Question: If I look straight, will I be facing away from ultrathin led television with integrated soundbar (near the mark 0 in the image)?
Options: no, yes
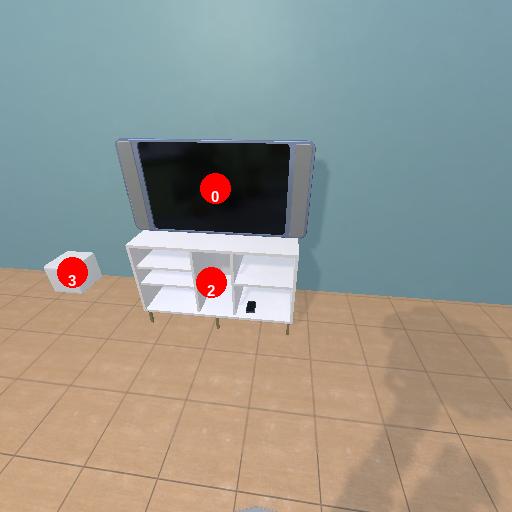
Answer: no